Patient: sex M, age 72
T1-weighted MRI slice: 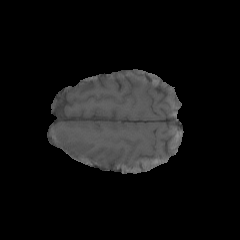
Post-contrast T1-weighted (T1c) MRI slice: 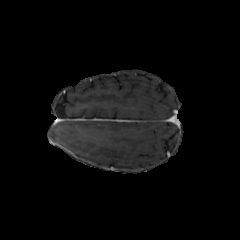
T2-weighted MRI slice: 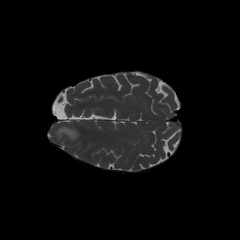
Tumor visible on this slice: yes
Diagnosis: Glioblastoma, IDH-wildtype
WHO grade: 4